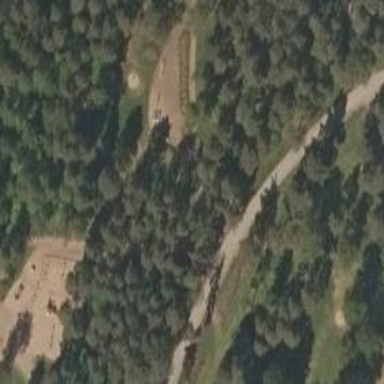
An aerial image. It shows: Disc golf hole.